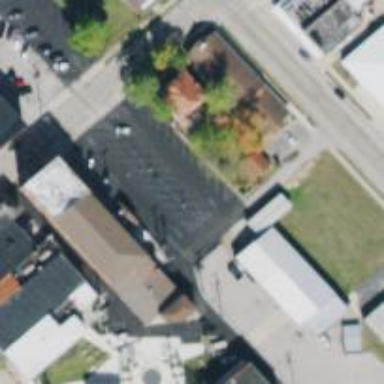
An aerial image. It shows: Alley classified as service road.